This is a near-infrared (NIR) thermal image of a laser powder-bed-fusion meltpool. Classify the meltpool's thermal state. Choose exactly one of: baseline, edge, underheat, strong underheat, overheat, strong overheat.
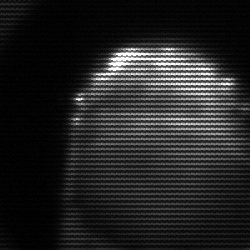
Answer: edge